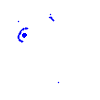
Particle: pion